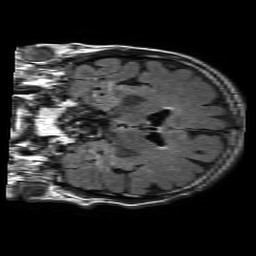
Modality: FLAIR
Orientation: coronal
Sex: male
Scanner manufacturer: philips
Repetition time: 11 s
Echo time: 0.125 s